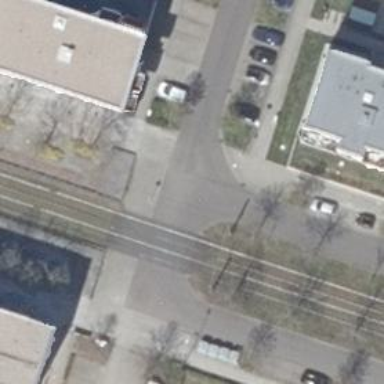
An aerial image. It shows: Level crossing along the railway.